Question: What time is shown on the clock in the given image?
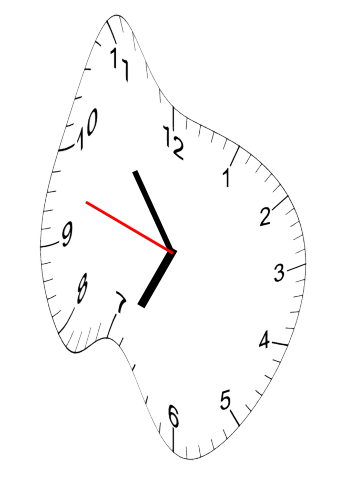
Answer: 06:53:48